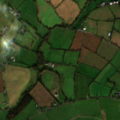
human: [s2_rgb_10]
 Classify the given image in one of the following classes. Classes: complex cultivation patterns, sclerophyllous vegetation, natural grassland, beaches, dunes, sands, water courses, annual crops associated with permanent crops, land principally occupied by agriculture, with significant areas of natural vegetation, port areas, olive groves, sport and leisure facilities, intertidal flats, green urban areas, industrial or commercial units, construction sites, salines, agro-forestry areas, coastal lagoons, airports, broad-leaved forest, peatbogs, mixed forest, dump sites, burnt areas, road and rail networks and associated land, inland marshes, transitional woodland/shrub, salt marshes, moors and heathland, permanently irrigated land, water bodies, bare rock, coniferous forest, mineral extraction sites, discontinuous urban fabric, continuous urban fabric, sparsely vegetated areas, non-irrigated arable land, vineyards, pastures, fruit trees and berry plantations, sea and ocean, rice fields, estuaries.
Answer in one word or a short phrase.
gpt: non-irrigated arable land, pastures